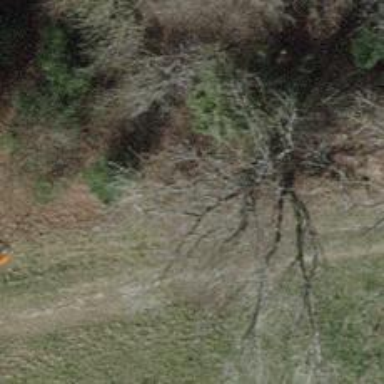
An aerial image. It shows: Pipeline marker.